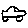
Label: car